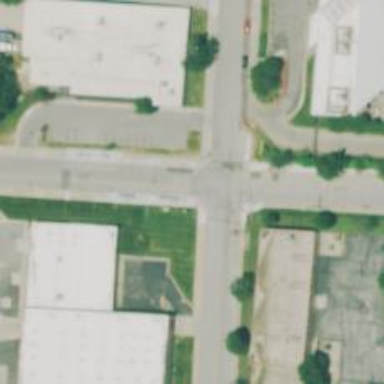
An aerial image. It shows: Solid stop line on the road marking.